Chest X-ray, AP view. Patient: 60 years old, sex M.
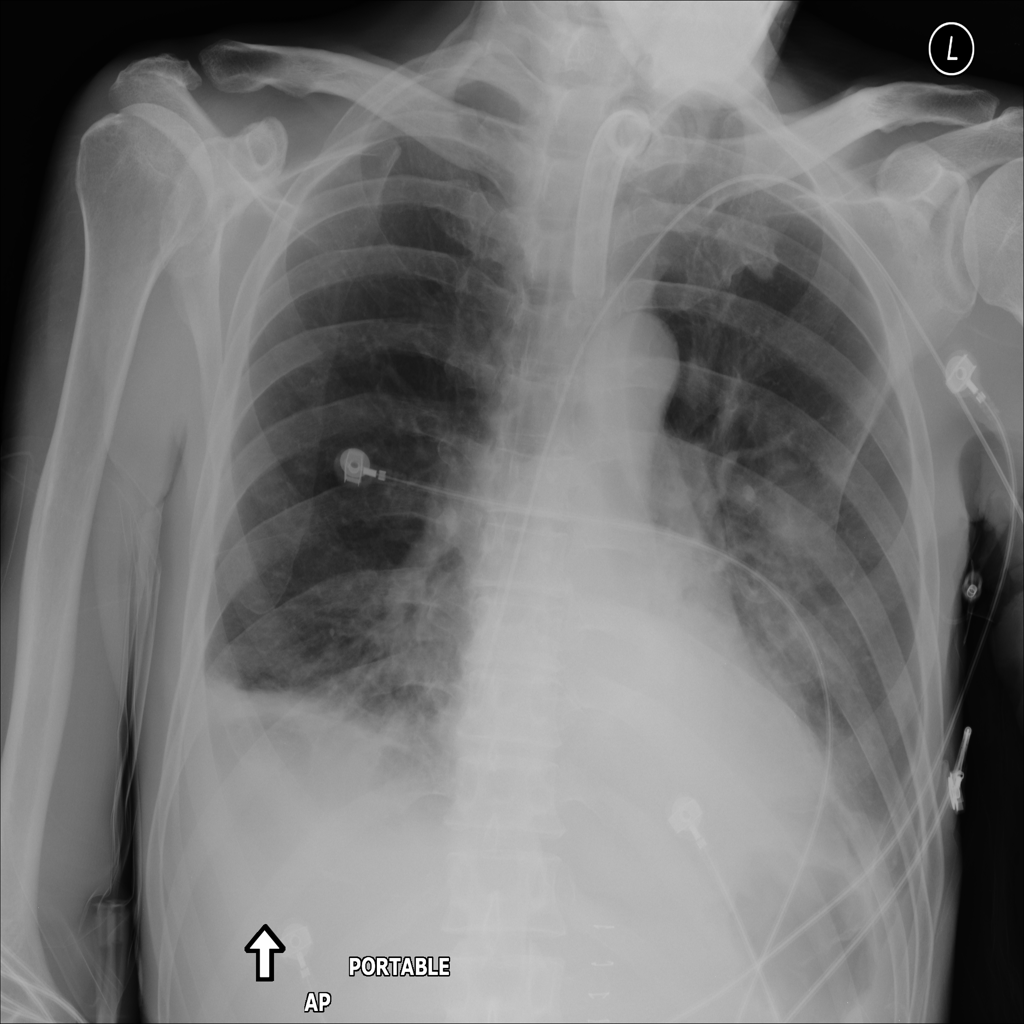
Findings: Atelectasis, Effusion